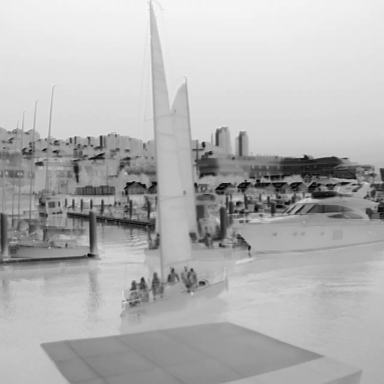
There are four objects shown in the infrared image, including three sailboats, and a canoe.